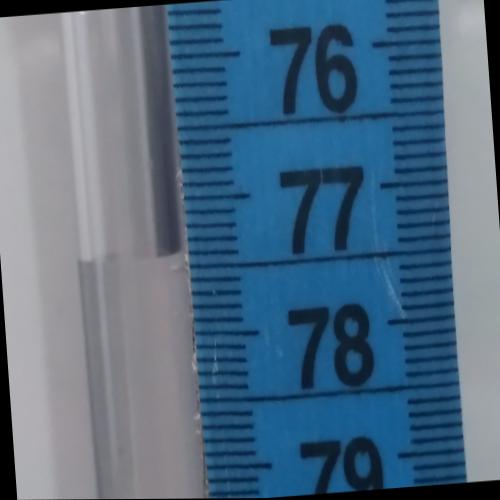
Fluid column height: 77.4 cm